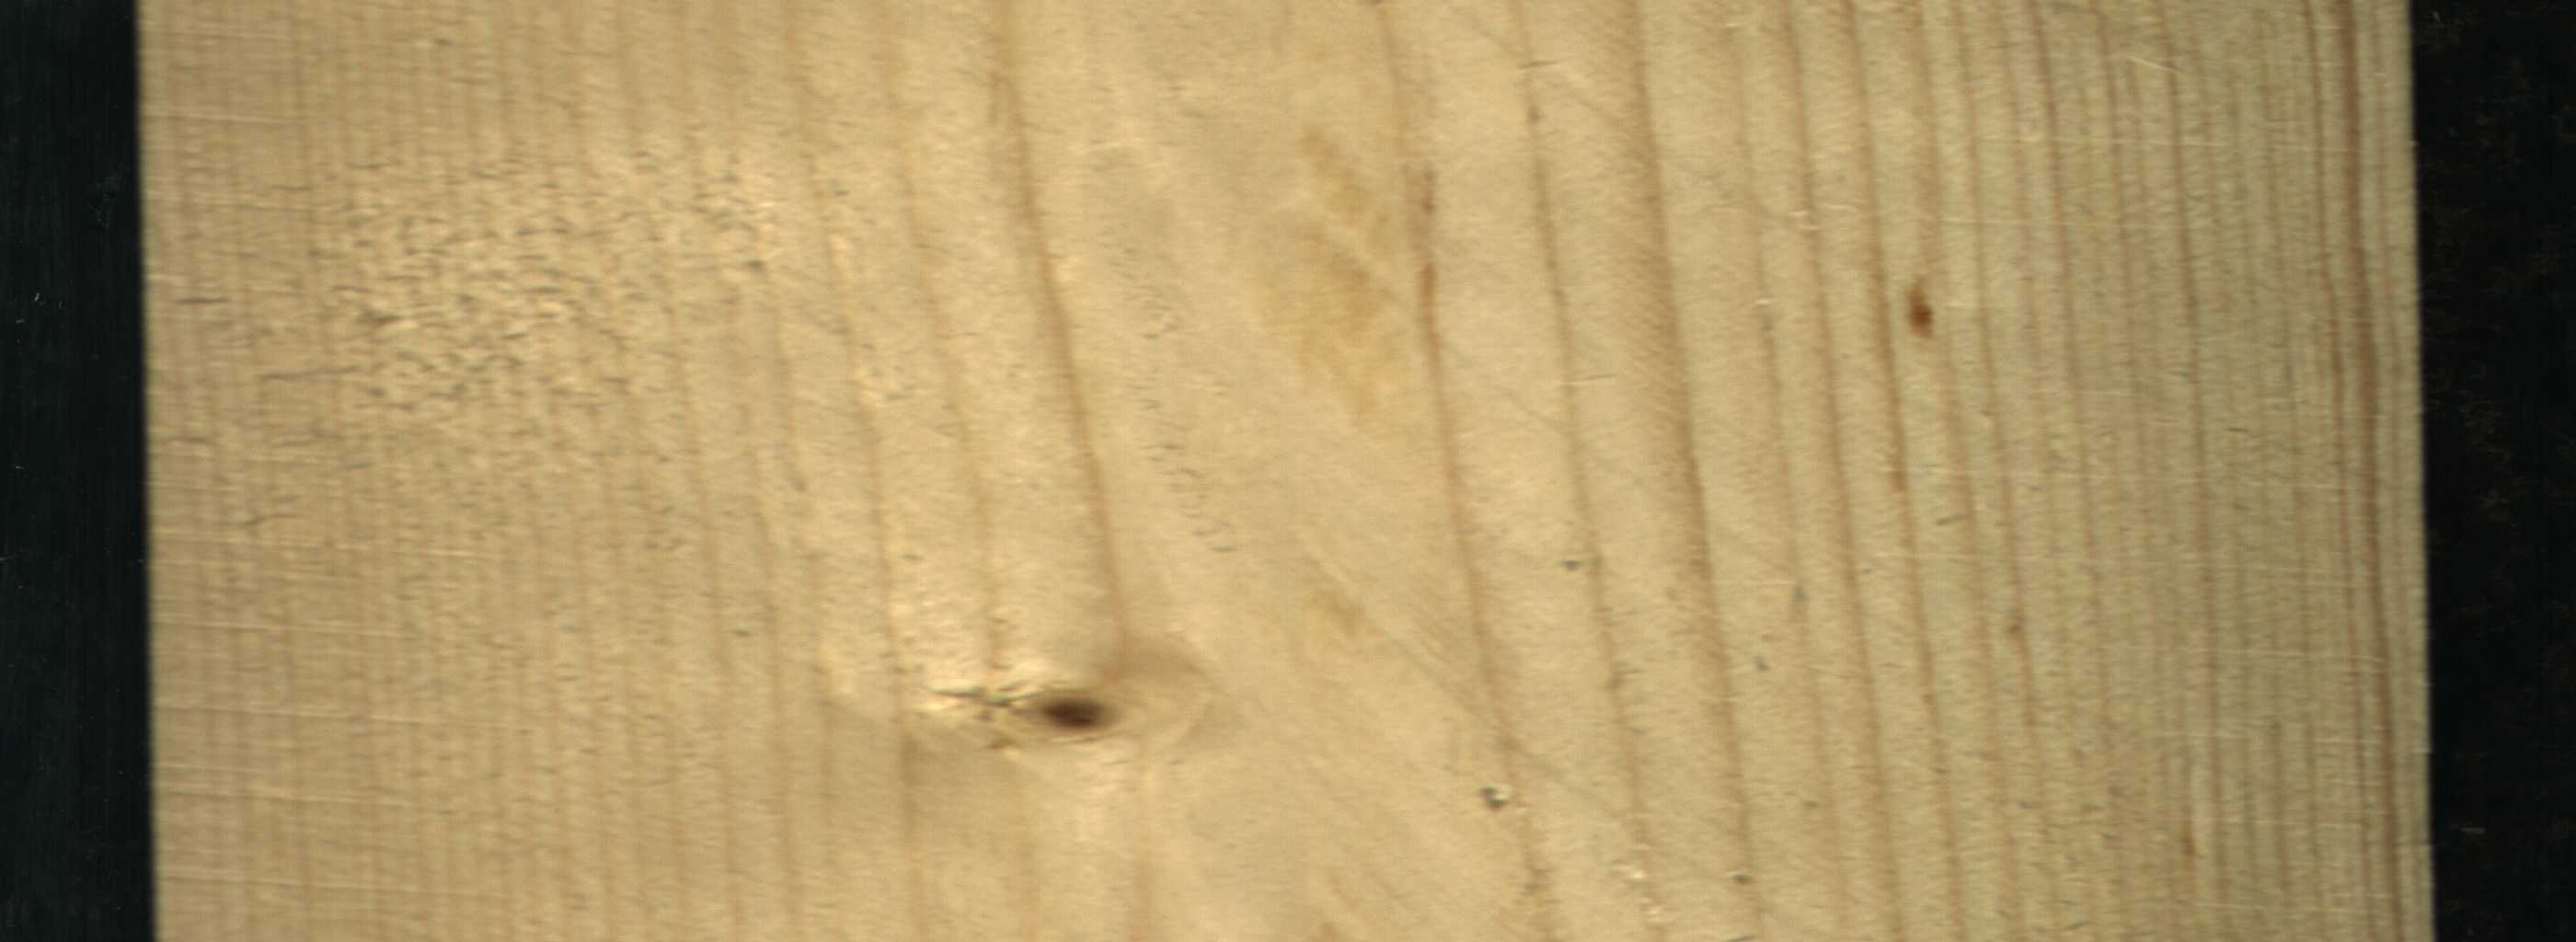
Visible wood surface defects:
Live_Knot